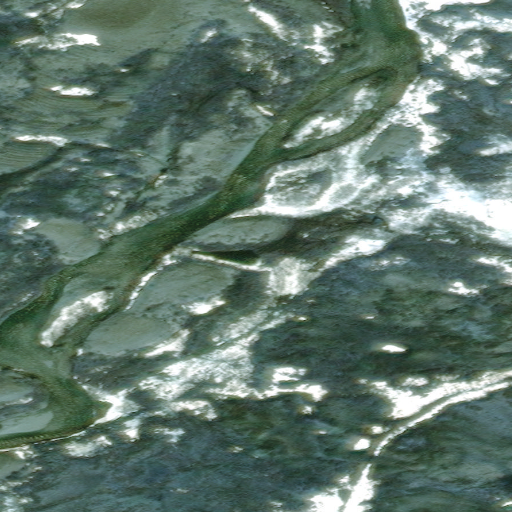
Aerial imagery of valley in Alaska named Anita Gulch containing only unknown